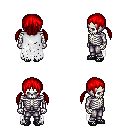
a pixel art fantasy rpg character, male body template, skeleton, white tattered cape, metal pants, red twin-tailed hairstyle, ghillies, four views (front, back, left, right), 2x2 character sprite sheet, small pixel art, hard edges, no anti-aliasing